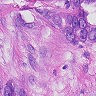
Metastatic tissue present: yes